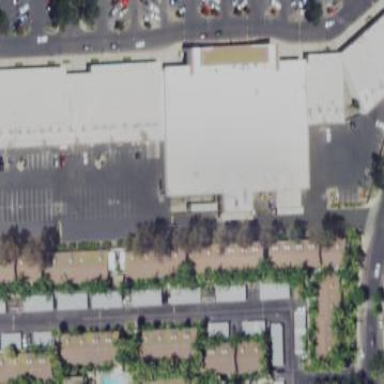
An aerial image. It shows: Supermarket building.